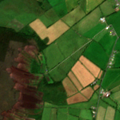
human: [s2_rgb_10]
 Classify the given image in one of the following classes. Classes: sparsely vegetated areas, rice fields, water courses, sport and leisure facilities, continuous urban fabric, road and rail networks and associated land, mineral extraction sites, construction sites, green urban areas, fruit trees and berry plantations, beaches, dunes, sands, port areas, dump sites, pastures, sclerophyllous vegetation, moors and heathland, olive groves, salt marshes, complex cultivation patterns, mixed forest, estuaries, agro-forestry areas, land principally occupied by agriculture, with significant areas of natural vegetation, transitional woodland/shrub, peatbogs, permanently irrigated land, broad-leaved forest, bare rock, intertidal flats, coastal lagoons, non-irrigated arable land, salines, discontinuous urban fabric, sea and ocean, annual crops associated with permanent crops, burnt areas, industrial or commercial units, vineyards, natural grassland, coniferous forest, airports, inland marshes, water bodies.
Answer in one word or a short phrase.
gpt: pastures, mixed forest, transitional woodland/shrub, peatbogs